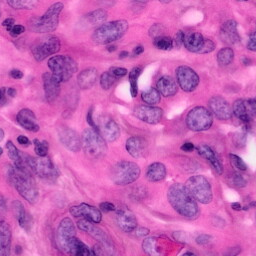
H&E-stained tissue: Pancreatic